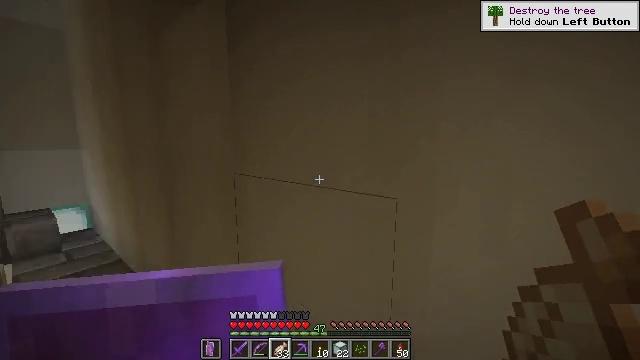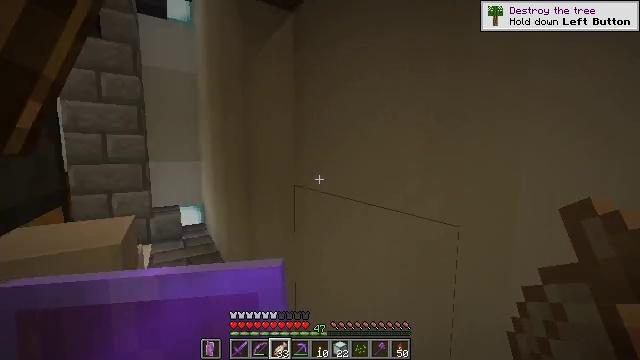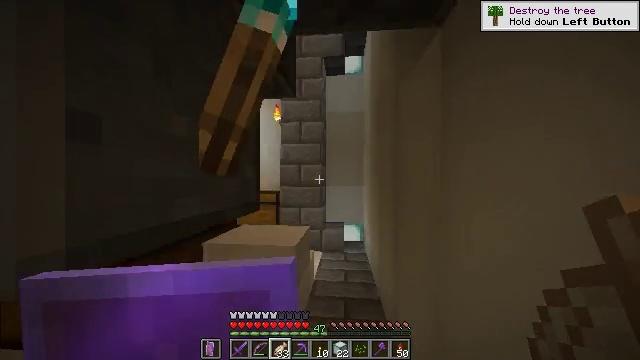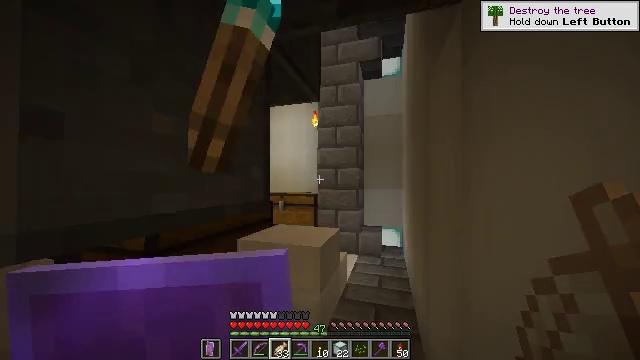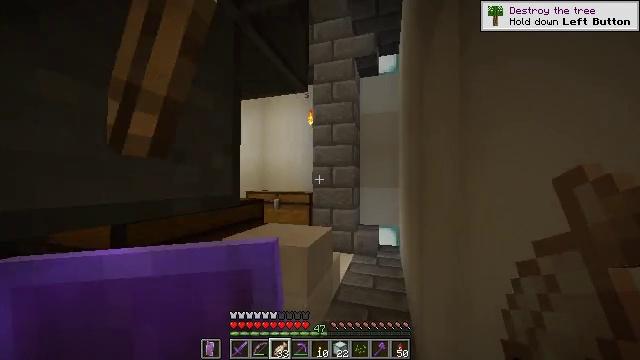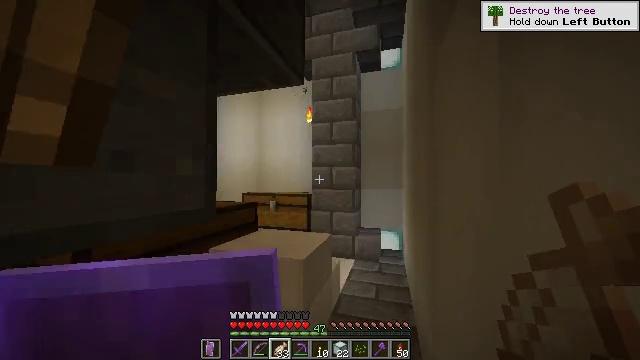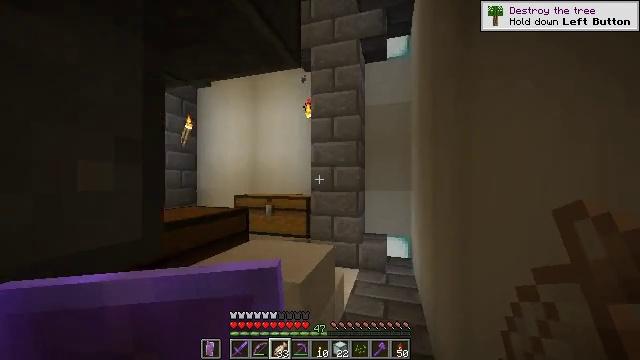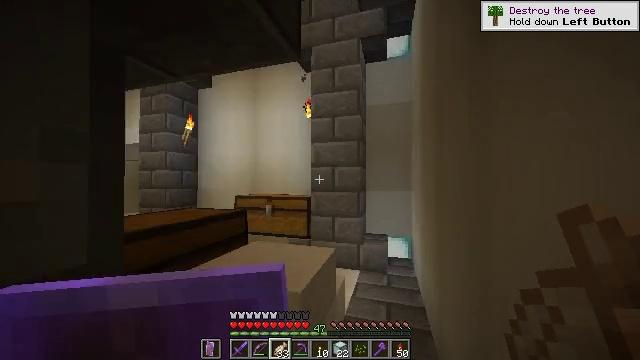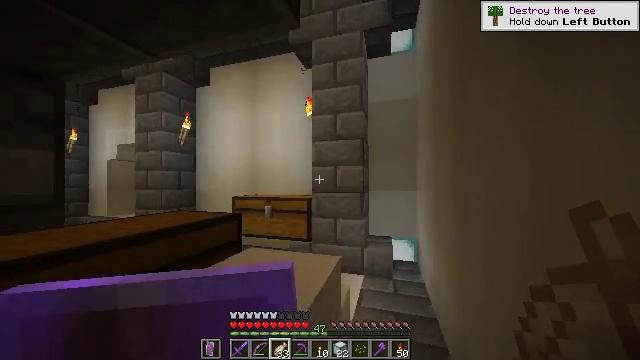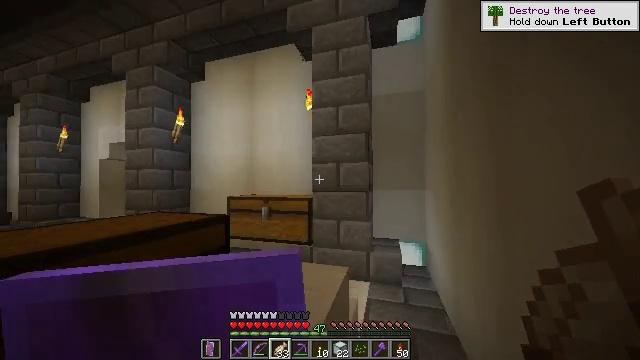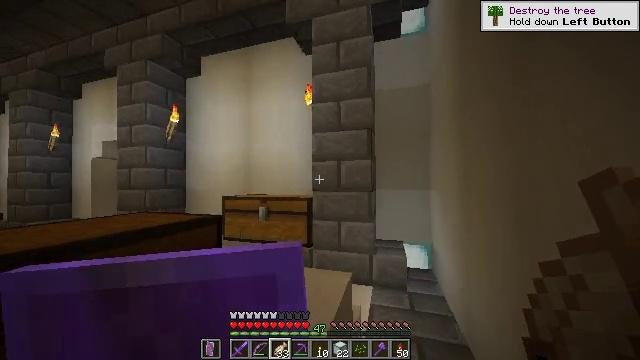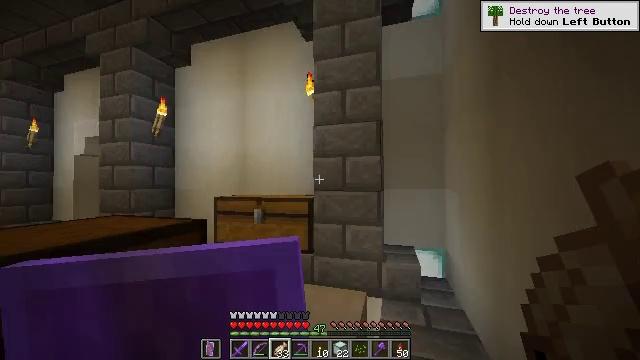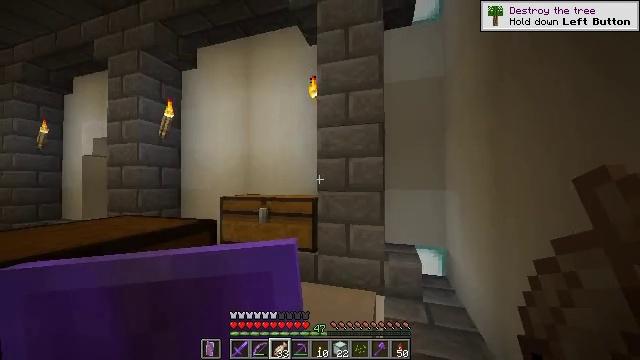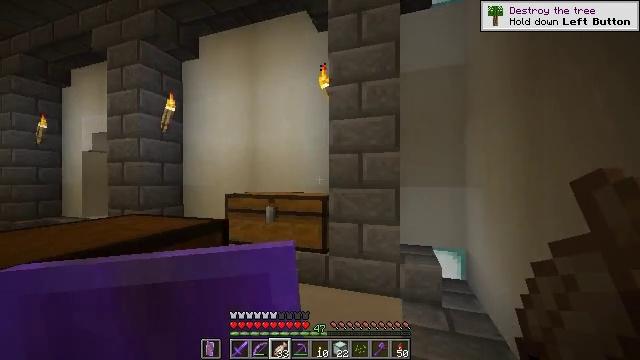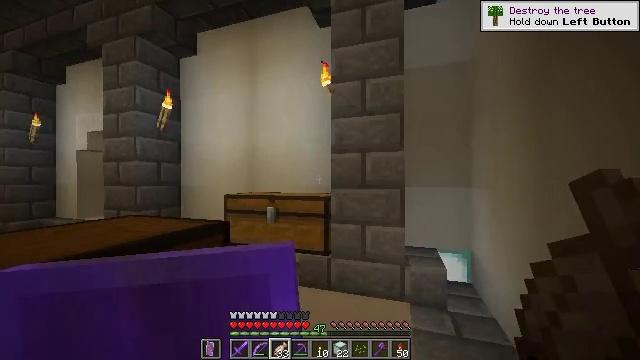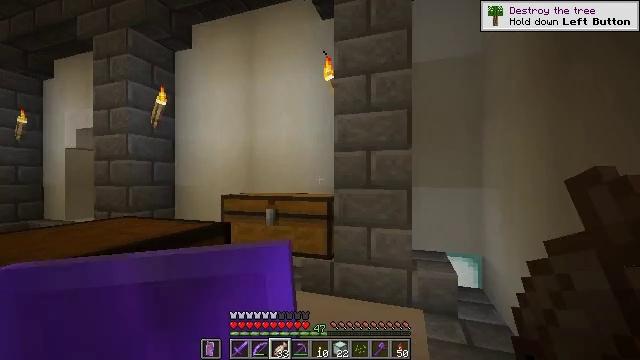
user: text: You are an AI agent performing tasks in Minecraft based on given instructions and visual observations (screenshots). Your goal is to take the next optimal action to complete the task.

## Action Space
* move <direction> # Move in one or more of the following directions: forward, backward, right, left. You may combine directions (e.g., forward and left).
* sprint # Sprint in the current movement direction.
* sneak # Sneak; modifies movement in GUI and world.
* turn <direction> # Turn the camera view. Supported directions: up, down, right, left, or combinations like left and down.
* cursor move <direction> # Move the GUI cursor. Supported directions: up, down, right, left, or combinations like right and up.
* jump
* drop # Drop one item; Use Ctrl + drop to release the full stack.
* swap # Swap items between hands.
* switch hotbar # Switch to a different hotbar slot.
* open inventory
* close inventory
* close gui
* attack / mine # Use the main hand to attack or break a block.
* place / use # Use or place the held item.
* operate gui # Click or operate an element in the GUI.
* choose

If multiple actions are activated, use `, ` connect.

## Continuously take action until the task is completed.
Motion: motion action
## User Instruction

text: Attack the ground to gather coarse dirt.
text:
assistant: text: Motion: move forward and move right, sprint, turn left and up
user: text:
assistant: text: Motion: move forward and move right, sprint, turn left and up
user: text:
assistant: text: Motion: move forward, sprint, turn left
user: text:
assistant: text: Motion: move forward, sprint
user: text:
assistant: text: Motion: move forward, sprint
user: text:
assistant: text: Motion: move forward, sprint
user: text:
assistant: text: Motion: move forward, sprint
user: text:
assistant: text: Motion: move forward, sprint
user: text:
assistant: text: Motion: move forward, sprint
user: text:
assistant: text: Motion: move forward, sprint
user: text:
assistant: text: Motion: move forward, sprint
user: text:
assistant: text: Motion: move forward, sprint
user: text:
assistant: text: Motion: move forward, sprint, turn left
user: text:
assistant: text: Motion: move forward, sprint
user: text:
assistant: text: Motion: move forward and move right, sprint
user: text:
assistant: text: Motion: move forward and move right, sprint
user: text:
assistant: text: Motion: move forward and move right, sprint
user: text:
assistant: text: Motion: move forward and move right, sprint
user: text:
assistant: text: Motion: move forward and move right, sprint, turn left and down
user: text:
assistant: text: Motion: move forward and move right, sprint, turn down
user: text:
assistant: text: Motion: move forward and move right, sprint
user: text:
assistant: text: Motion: move forward and move right, sprint
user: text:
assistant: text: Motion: move forward and move right, sprint
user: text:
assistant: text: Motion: move forward and move right
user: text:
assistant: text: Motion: move forward and move right, turn down
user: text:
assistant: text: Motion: move forward and move right, turn left and down
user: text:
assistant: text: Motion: move forward and move right, turn left and down
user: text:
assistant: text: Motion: move right, turn left and down
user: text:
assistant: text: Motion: move right, turn left
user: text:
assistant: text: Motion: move forward and move right, turn left